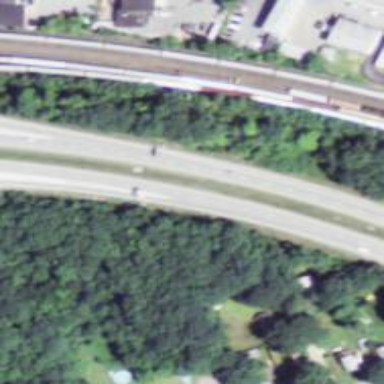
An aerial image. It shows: Motorway junction.